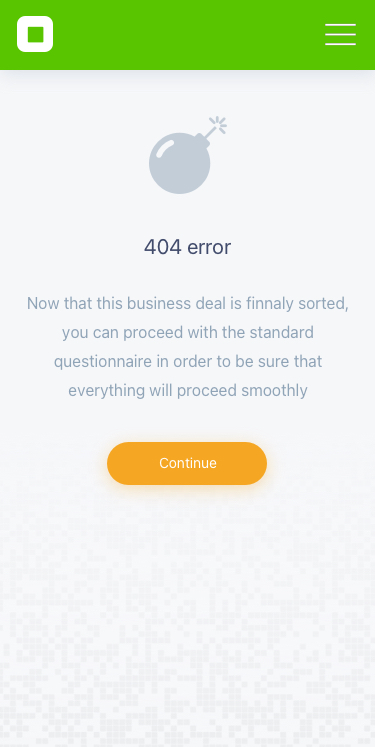
Text in this UI design:
Continue
Now that this business deal is finnaly sorted, you can proceed with the standard questionnaire in order to be sure that everything will proceed smoothly
404 error